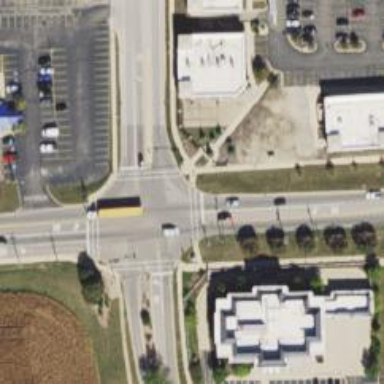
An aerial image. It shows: Crossing road.